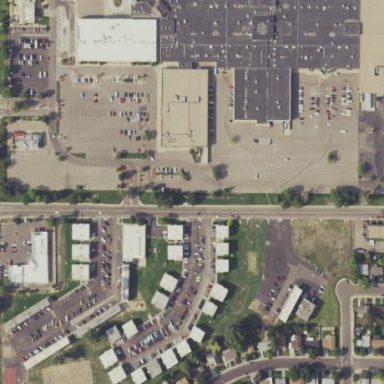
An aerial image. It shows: Mall building.